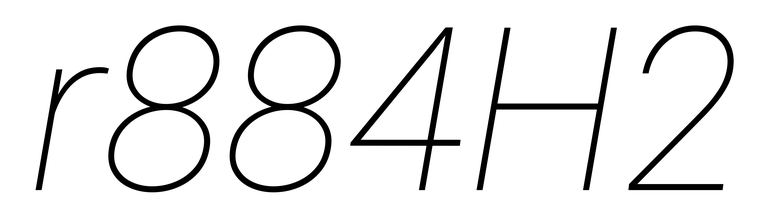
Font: Roboto-Italic_Thin_Italic